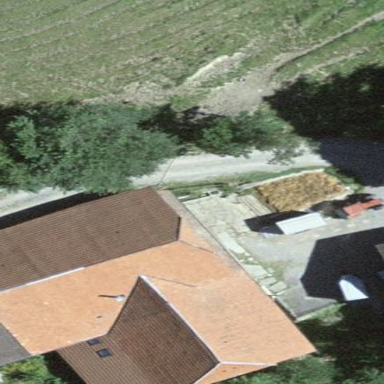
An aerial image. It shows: Farm building.